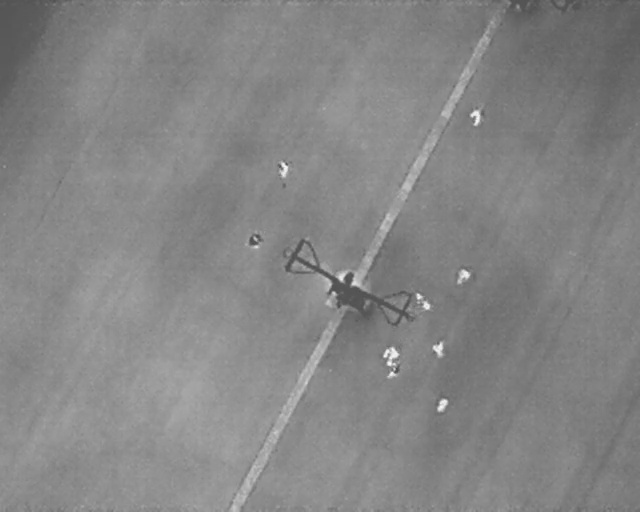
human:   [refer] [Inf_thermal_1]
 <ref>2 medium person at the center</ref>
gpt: <box>[[42, 31, 45, 34, 2], [67, 66, 69, 70, 90]]</box>

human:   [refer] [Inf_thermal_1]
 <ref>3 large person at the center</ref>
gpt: <box>[[38, 45, 41, 48, 2], [64, 56, 67, 61, 49], [59, 67, 62, 71, 90]]</box>

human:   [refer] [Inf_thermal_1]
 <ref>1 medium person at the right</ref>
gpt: <box>[[70, 52, 73, 55, 16]]</box>

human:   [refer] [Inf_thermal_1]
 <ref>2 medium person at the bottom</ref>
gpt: <box>[[59, 71, 62, 73, 36], [67, 78, 70, 80, 29]]</box>